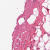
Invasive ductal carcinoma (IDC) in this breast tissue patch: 0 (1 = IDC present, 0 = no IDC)